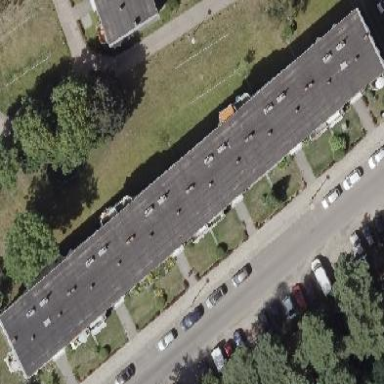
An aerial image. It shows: Flat-roofed apartment building with tar paper roofing material.